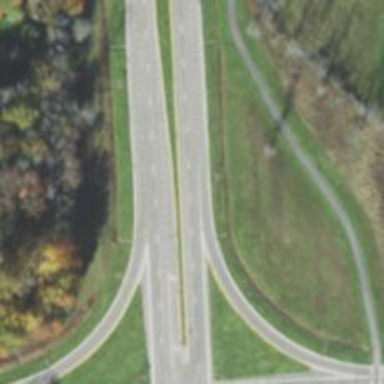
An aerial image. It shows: Asphalt road classified as secondary expressway.